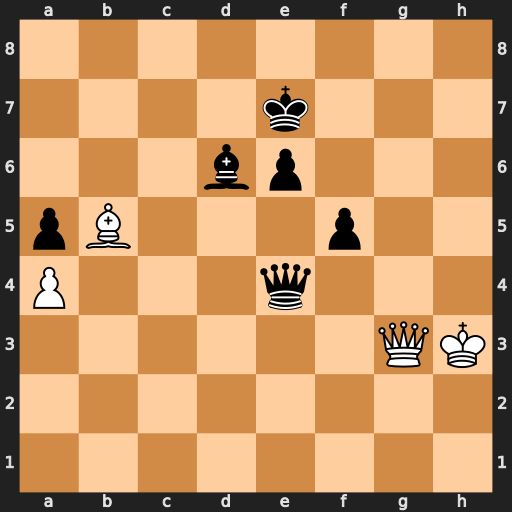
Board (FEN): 8/4k3/3bp3/pB3p2/P3q3/6QK/8/8
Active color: w
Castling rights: -
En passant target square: -
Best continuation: Qg7+ Kd8 Qd7#